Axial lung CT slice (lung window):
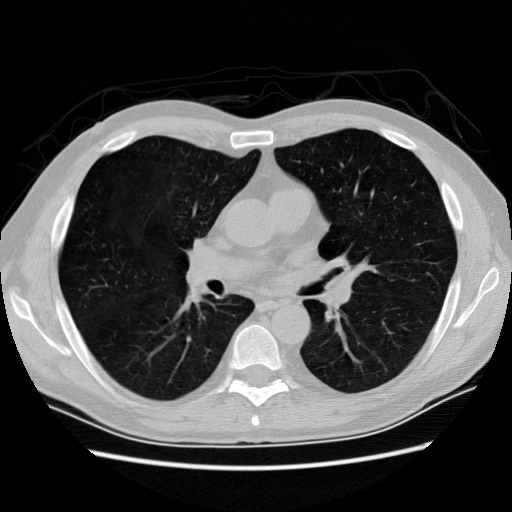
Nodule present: no